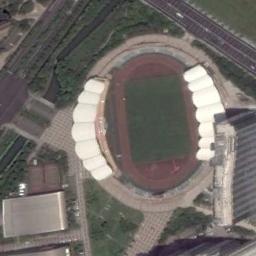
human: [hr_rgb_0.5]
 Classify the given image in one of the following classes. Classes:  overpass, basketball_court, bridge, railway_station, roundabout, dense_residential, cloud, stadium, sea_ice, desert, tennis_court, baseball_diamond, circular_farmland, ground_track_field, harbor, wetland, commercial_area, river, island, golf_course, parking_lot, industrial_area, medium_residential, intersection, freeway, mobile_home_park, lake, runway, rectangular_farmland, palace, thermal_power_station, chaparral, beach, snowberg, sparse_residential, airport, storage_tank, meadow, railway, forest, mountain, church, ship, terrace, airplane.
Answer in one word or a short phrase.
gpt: stadium